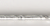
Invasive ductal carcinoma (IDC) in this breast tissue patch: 0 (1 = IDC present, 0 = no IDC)